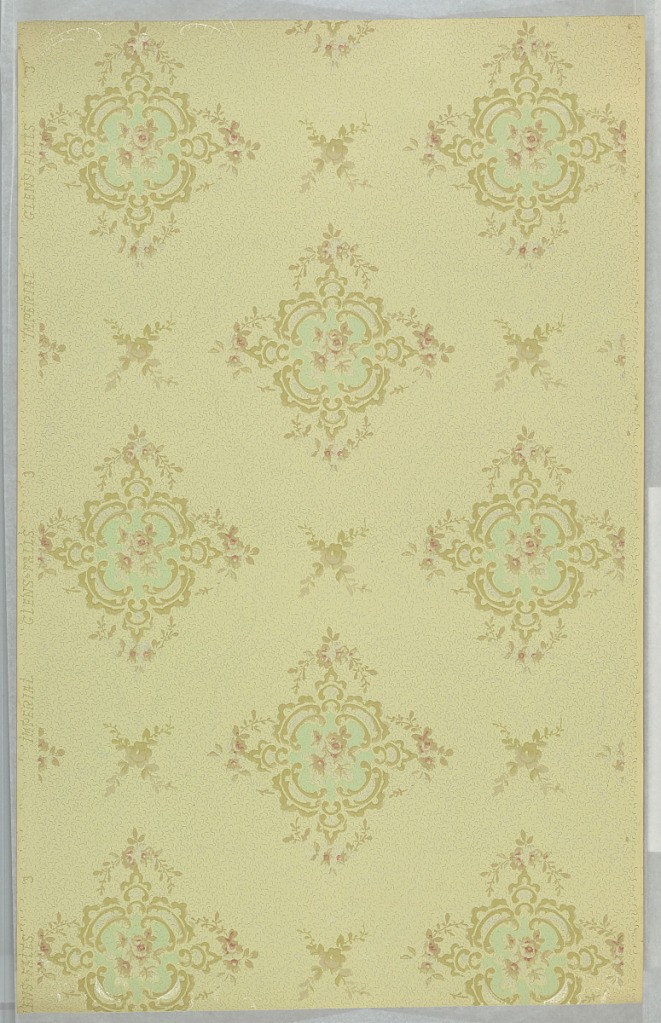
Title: Ceiling paper
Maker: Imperial Wallcoverings Inc., American, founded 1901
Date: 1905–1915
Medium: Machine-printed paper, liquid mica
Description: Large medallions with floral center alternates with floral sprig. Printed on dotted light green ground.